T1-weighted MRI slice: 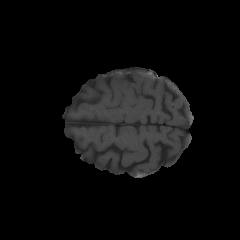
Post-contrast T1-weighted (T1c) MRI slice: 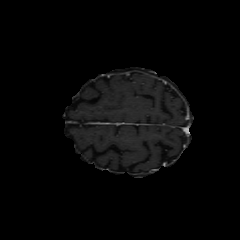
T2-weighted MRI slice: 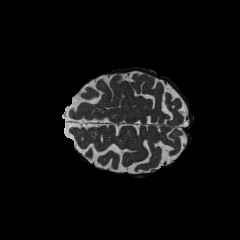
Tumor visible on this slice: no